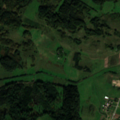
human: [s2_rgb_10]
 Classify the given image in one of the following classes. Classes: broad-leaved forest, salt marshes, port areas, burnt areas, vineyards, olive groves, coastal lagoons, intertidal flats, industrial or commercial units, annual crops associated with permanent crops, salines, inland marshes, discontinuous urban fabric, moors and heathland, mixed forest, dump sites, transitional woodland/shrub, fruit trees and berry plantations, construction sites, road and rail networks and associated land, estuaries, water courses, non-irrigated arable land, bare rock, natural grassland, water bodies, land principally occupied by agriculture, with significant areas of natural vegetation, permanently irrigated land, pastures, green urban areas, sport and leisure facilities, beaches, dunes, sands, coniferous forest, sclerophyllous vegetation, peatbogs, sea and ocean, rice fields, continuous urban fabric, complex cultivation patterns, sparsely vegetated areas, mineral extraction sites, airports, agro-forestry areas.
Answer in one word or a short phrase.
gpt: discontinuous urban fabric, pastures, complex cultivation patterns, land principally occupied by agriculture, with significant areas of natural vegetation, broad-leaved forest